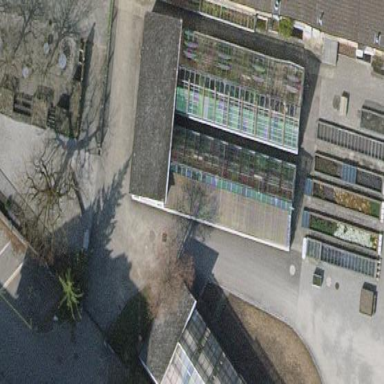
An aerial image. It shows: Gabled greenhouse with roof in classic triangular shape.